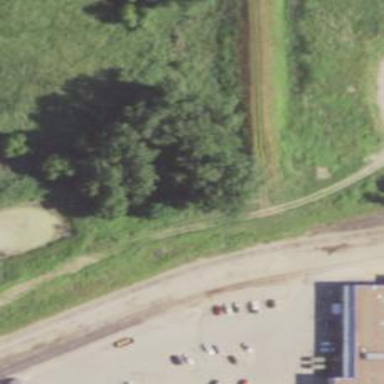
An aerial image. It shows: Disused railway spur.